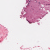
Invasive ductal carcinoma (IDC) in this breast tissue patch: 0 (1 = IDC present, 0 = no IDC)